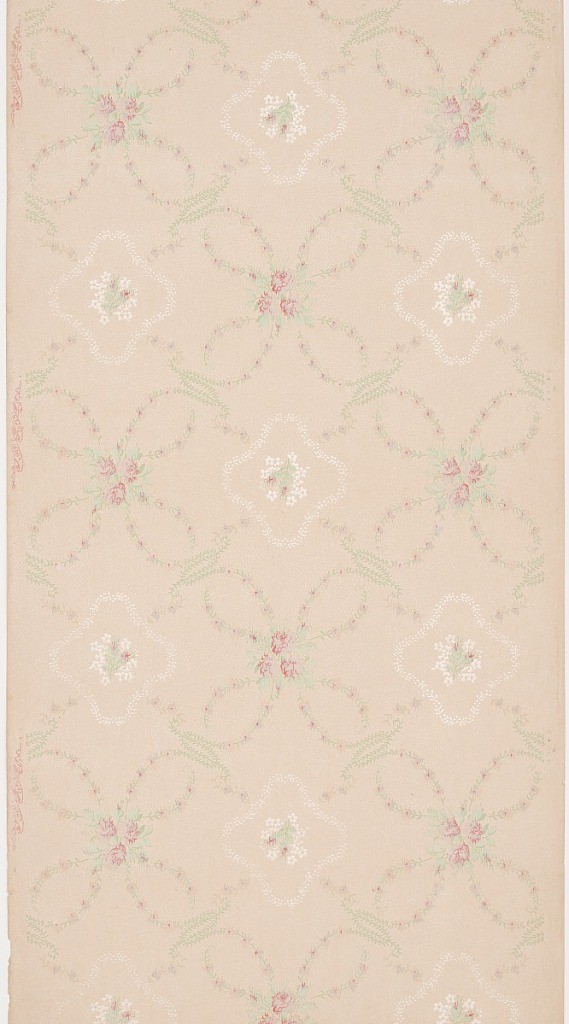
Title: Ceiling paper
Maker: Liberty Wall Paper Company, Schuylerville, New York
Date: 1905–1915
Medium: Machine-printed paper, liquid mica
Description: On tan ground, treillage composed of rinceaux with small purple flowers, with rhombus white rinceaux containing white flower clusters.